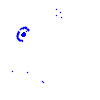
Particle: pion